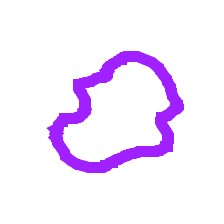
Shape: circle